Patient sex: F
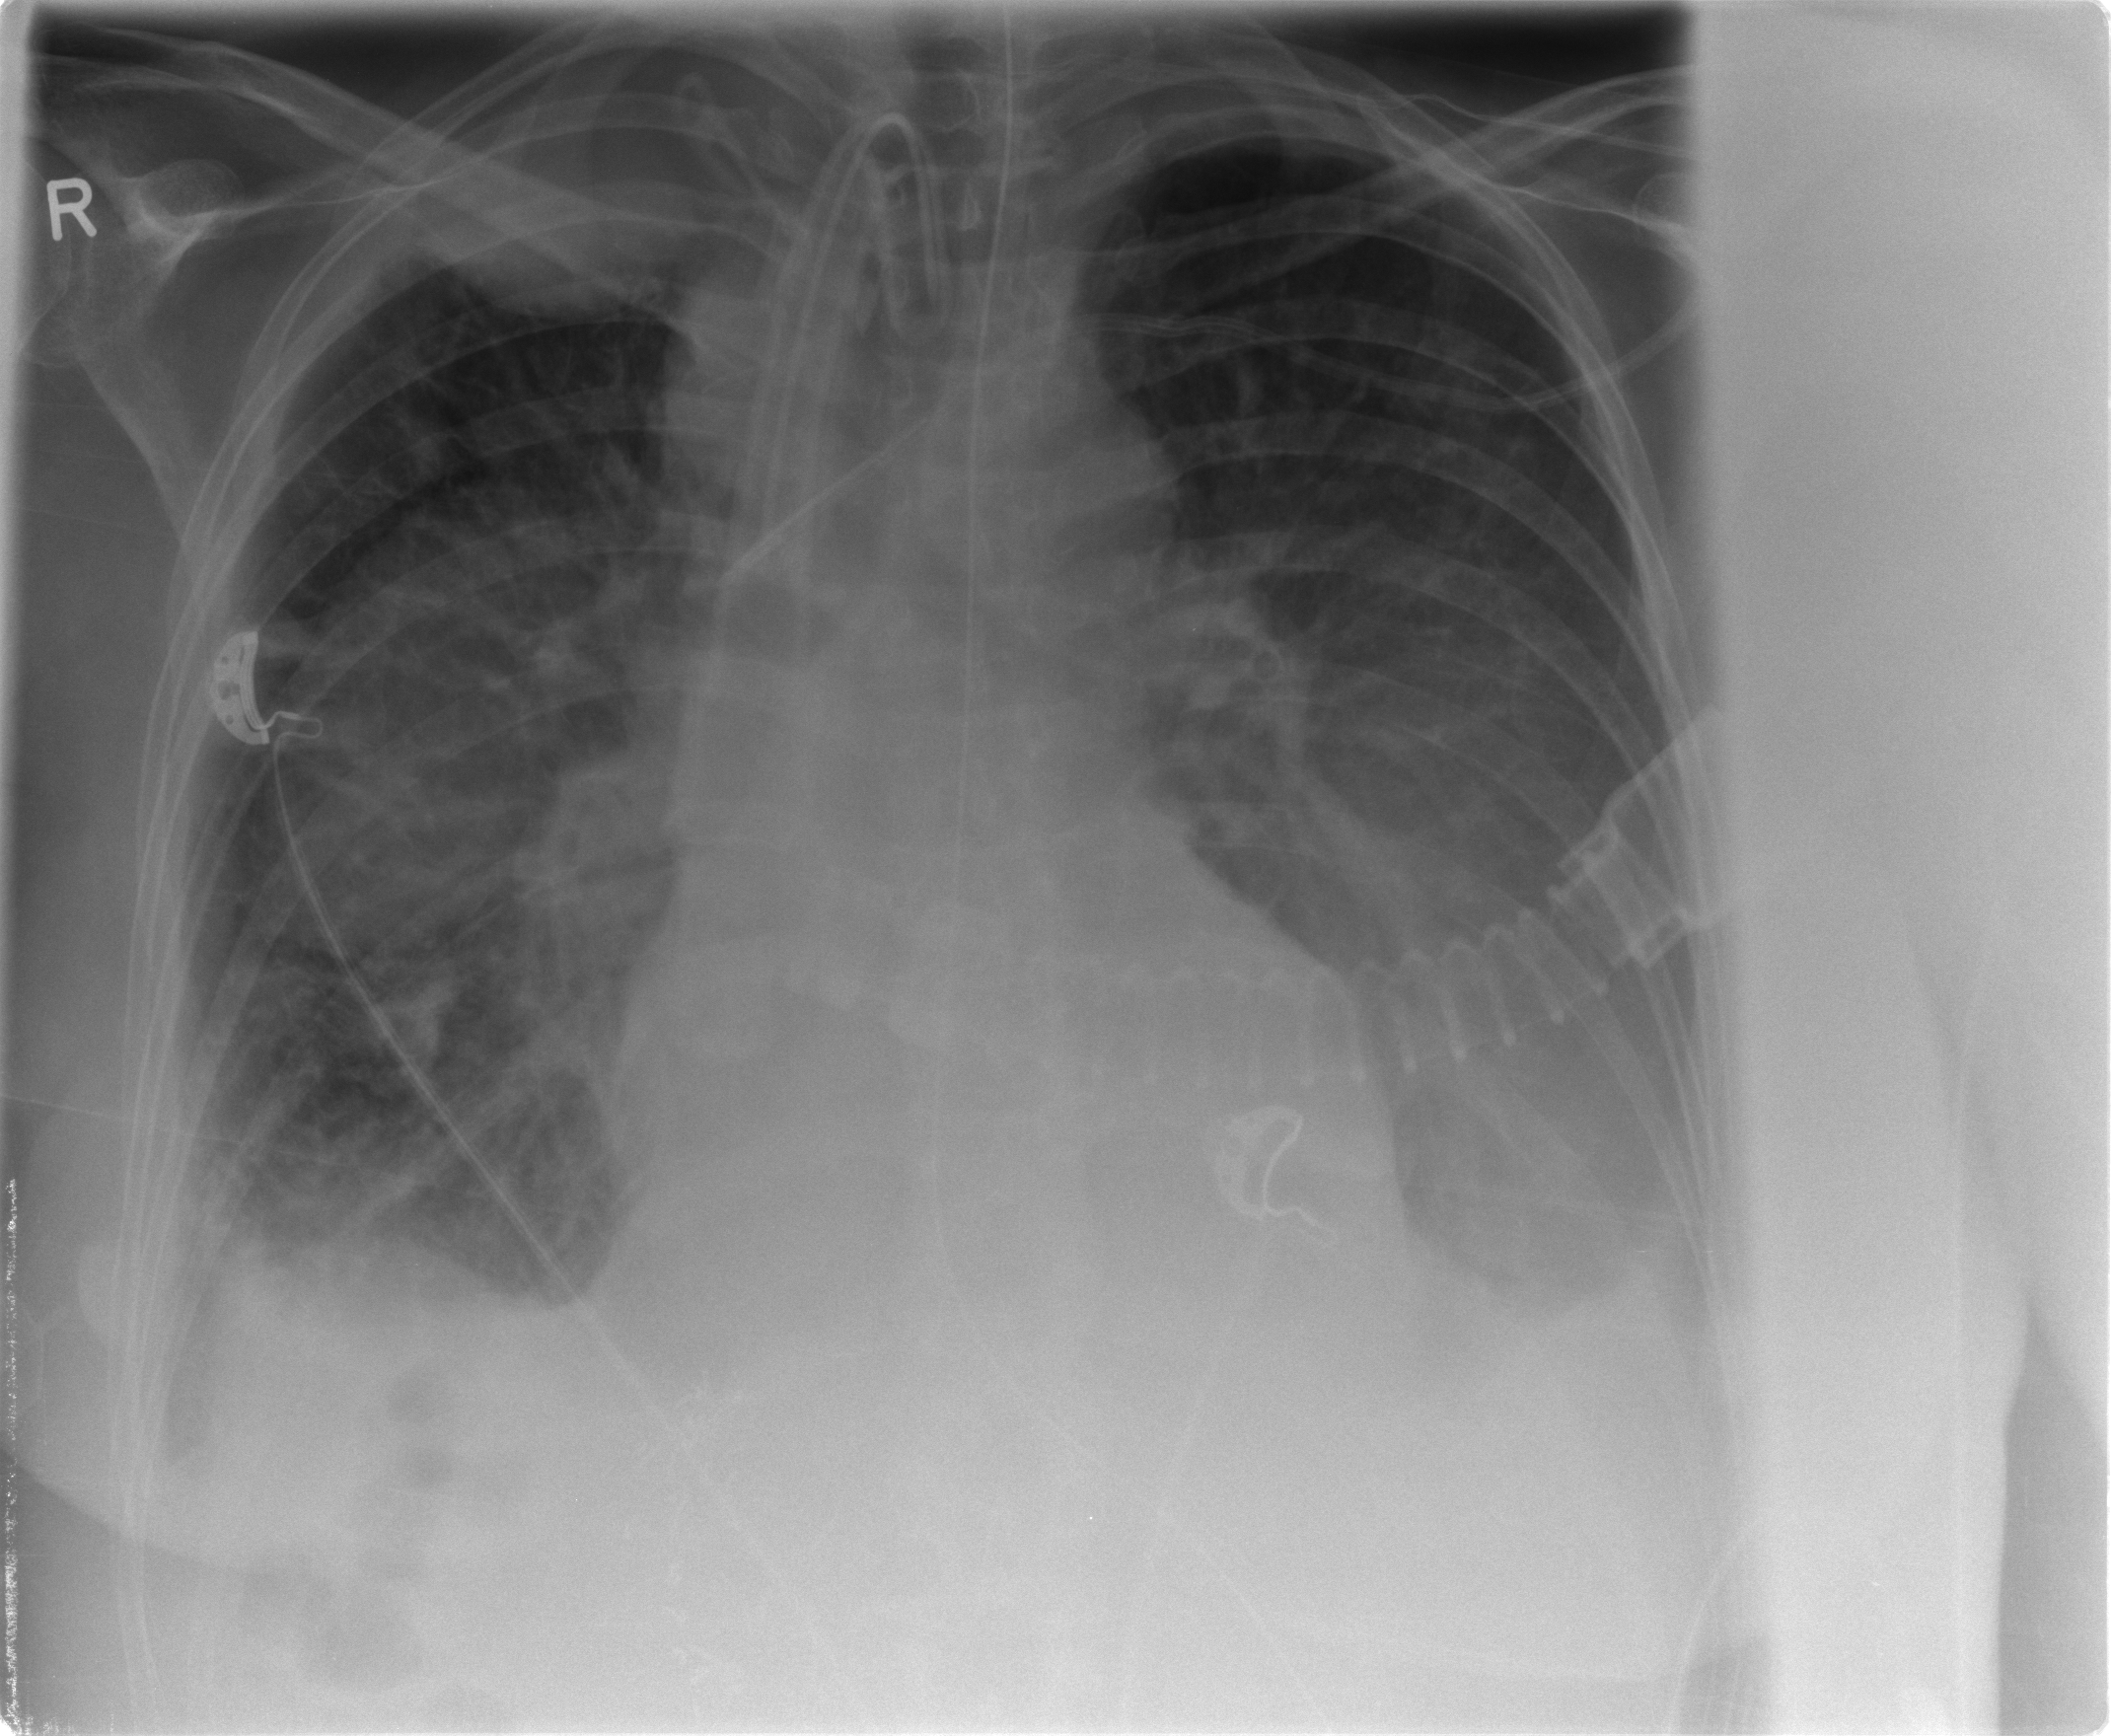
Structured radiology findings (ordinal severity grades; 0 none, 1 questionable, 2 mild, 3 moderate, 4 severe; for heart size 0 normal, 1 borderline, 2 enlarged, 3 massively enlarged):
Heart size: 2
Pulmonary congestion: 3
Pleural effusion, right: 2
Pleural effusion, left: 2
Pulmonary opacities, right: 2
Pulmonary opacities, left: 2
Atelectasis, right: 2
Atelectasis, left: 2